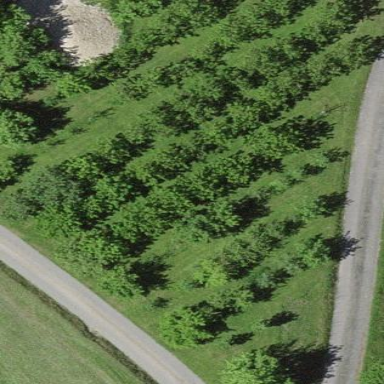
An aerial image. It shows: Orchard.